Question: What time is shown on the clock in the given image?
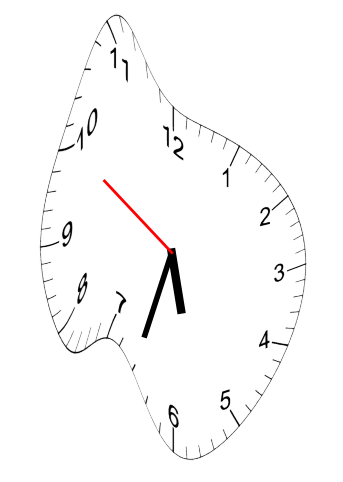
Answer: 05:32:50